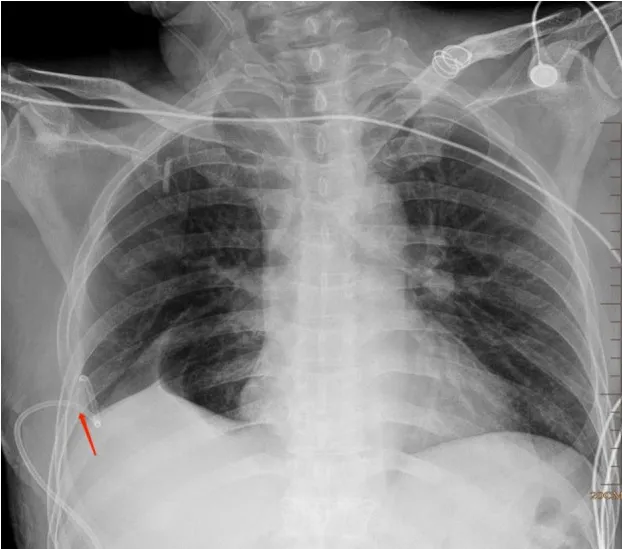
A pigtail catheter was inserted into chest for pneumothorax (red arrow).
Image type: radiology (x_ray)